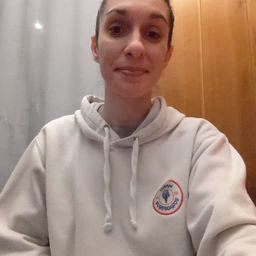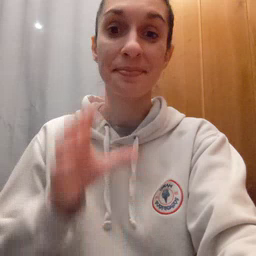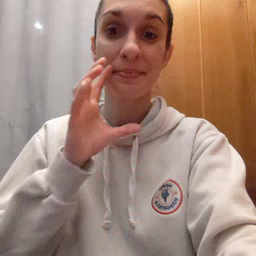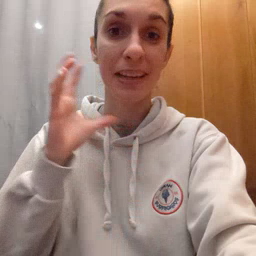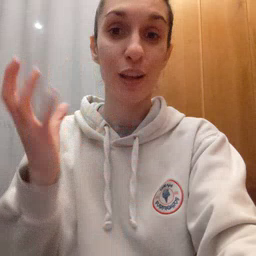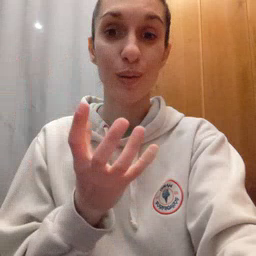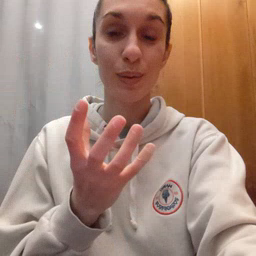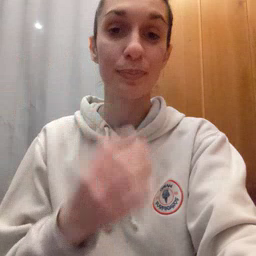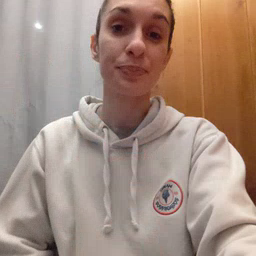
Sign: balloon